Question: I want to achieve the following result:
- -

All four views are populated from the database, so have dynamic width (except IV).
ID's from left to right:
'''
icon
tv_top
tv_bottom
tv_right
'''
I did this Relative Layout taken from this tutorial (<URL>:
'''
<?xml version="1.0" encoding="utf-8"?>
<RelativeLayout xmlns:android="http://schemas.android.com/apk/res/android"
android:layout_width="fill_parent"
android:layout_height="?android:attr/listPreferredItemHeight"
android:padding="5dip" >
<ImageView
android:id="@+id/icon"
android:layout_width="@dimen/photo_item_size"
android:layout_height="@dimen/photo_item_size"
android:layout_alignParentBottom="true"
android:layout_alignParentTop="true"
android:layout_marginRight="10dp"
android:src="@drawable/ic_launcher"
>
</ImageView>
<TextView
android:id="@+id/tv_right"
android:layout_width="wrap_content"
android:layout_height="wrap_content"
android:layout_alignBaseline="@id/icon"
android:layout_gravity="right"
android:layout_alignParentRight="true"
android:layout_centerVertical="true"
android:layout_marginRight="1dp"
android:textSize="27sp"
>
</TextView>
<TextView
android:id="@+id/tv_bottom"
android:layout_width="wrap_content"
android:layout_height="wrap_content"
android:layout_alignParentBottom="true"
android:layout_alignParentRight="true"
android:layout_toRightOf="@id/icon"
android:ellipsize="end"
android:singleLine="true"
android:textSize="14sp"
>
</TextView>
<TextView
android:id="@+id/tv_top"
android:layout_width="match_parent"
android:layout_height="wrap_content"
android:gravity="center_vertical"
android:ems="10"
android:textSize="21.5sp"
android:layout_alignParentRight="true"
android:layout_alignParentTop="true"
android:layout_alignWithParentIfMissing="true"
android:layout_toRightOf="@id/icon"
android:singleLine="true"
android:ellipsize="end"
android:layout_marginRight="70dp"
>
</TextView>
'''
My problem is that I want to dynamically change the width of my tv_top according to tv_right's width. If tv_right is getting larger I want to make my tv_top's width smaller.
Currently I do this my the 'android:layout_marginRight="70dp"' command which sets a fixed size to my view.
I tried also (in my Adapter - programmatically) things like :
'''
RelativeLayout.LayoutParams llp = new RelativeLayout.LayoutParams(ViewGroup.LayoutParams.WRAP_CONTENT, ViewGroup.LayoutParams.WRAP_CONTENT);
int relativeUsageWidth = viewHolder.tvAppRelativeUsage.getWidth(); // width is always 0
llp.addRule(RelativeLayout.ALIGN_PARENT_RIGHT | RelativeLayout.ALIGN_PARENT_TOP);
llp.addRule(RelativeLayout.RIGHT_OF,R.id.icon);
llp.setMargins(0, 0, relativeUsageWidth, 0);
'''
Is there any better way to do it than programmatically(maybe xml way)? Should I use Linear Layouts? Which is the best way to solve this issue?
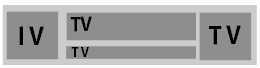
Answer: In your TextViews in the middle, don't use 'android:layout_alignParentRight="true"' with an additional margin, but set them to be right of the left ImageView and left of the right TextView and set the width to 'match_parent'. This will make them fit directly in between the two other Views.
Example for the two TextViews:
'''
<TextView
android:id="@+id/tv_bottom"
android:layout_width="match_parent"
android:layout_height="wrap_content"
android:layout_alignParentBottom="true"
android:layout_toLeftOf="@id/tv_right"
android:layout_toRightOf="@id/icon"
android:ellipsize="end"
android:singleLine="true"
android:textSize="14sp"
>
</TextView>
<TextView
android:id="@+id/tv_top"
android:layout_width="match_parent"
android:layout_height="wrap_content"
android:ems="10"
android:layout_alignParentTop="true"
android:layout_alignWithParentIfMissing="true"
android:gravity="center_vertical"
android:ellipsize="end"
android:layout_toLeftOf="@id/tv_right"
android:layout_toRightOf="@id/icon"
android:textSize="21.5sp"
android:singleLine="true">
</TextView>
'''
And add a small margin to both views again, so that they don't stick directly on the other Views.